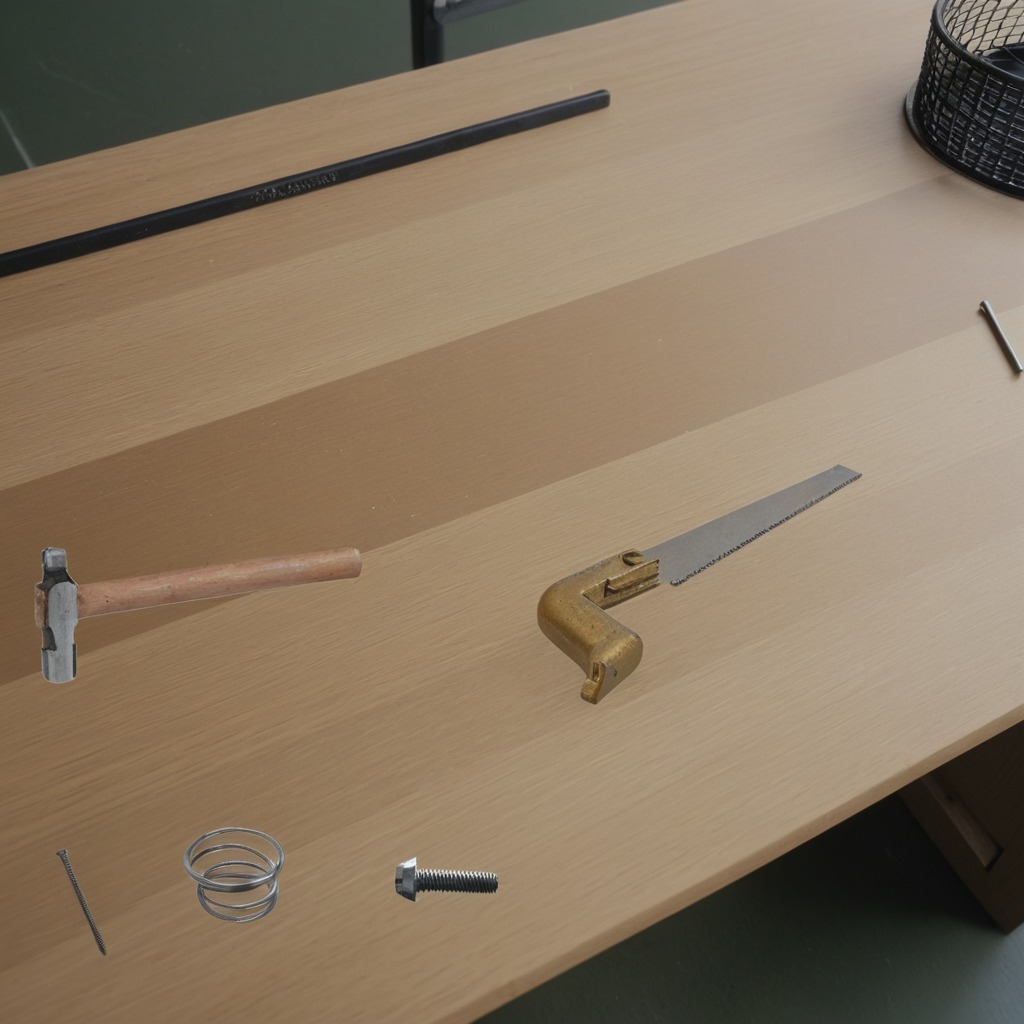
A hammer, an iron nail, a metal machine screw, a coiled metal spring, and a handheld metal saw are lying on the workbench inside a coastal fishing gear workshop.